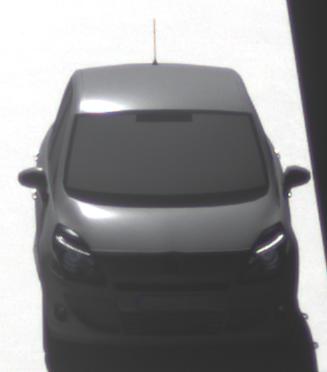
Make: Renault
Model: Scénic 1.6 16V 110
Detailed model: Scénic (III)
Model produced from: 2009/06
Model produced until: 2010/08
Doors: 5
Color: gray
Road condition: dry road
Daytime: morning or afternoon
Contrast: high contrast